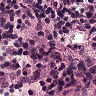
Metastatic tissue present: yes